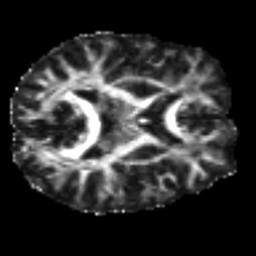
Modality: FA
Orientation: axial
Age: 26
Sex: female
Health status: healthy
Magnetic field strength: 3 T
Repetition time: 8.4 s
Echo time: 0.0926 s